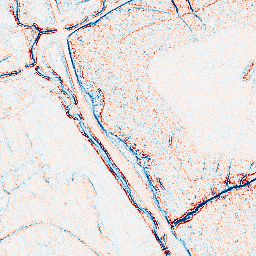
Category: edge_preserving
Decomposition family: bilateral
Decomposition parameters: d: 5
sigma_color: 75
sigma_space: 100
Upsampling method: sinc_hamming
Upsampling parameters: scale: 2
kernel_size: 16
Upsampling scale: 2